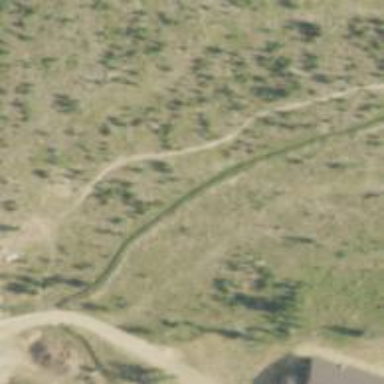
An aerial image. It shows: Intermediate level Nordic skiing trail groomed for classic and skating styles.